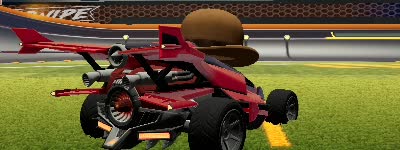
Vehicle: aftershock